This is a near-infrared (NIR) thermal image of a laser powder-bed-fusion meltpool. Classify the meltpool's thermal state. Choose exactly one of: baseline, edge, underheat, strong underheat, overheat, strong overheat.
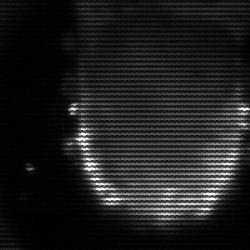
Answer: baseline